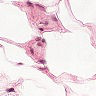
Metastatic tissue present: no